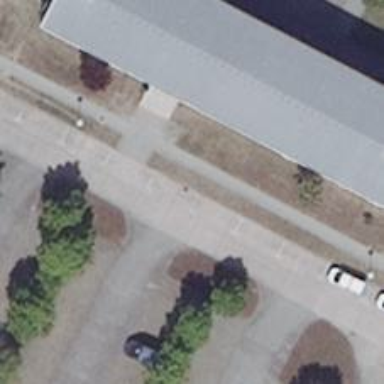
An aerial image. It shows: Parking aisle designated as service road.